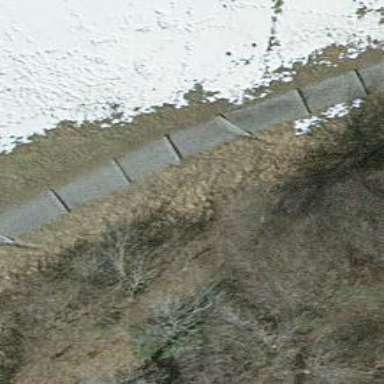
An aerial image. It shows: Path surfaced with fine gravel.